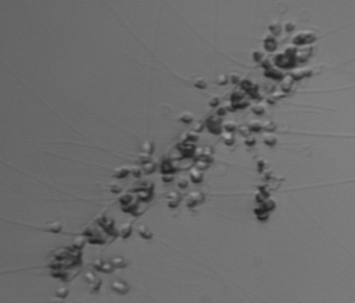
Label: Chaetoceros_didymus_TAG_external_flagellate